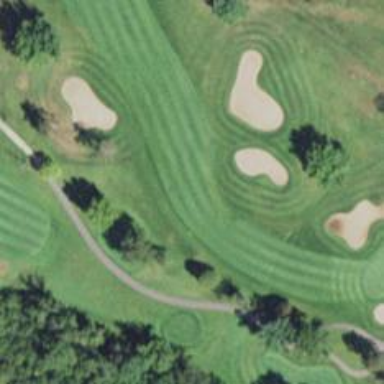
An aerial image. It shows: Golf hole.